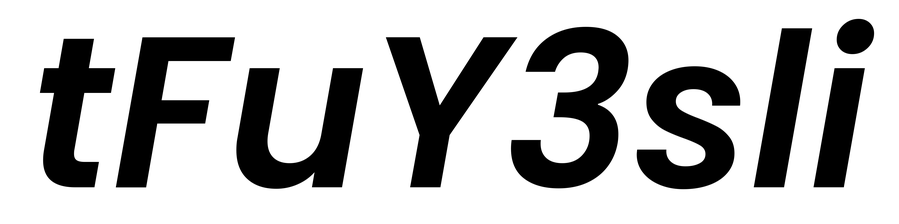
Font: Poppins-SemiBoldItalic